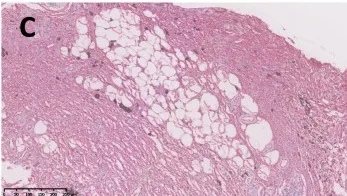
Histopathologic and immunohistochemical analyses of atrophic pigmented DFSP. (C, D) Diffuse and strong expression of CD34 (100x and 200x magnification).
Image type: pathology (immunostaining)